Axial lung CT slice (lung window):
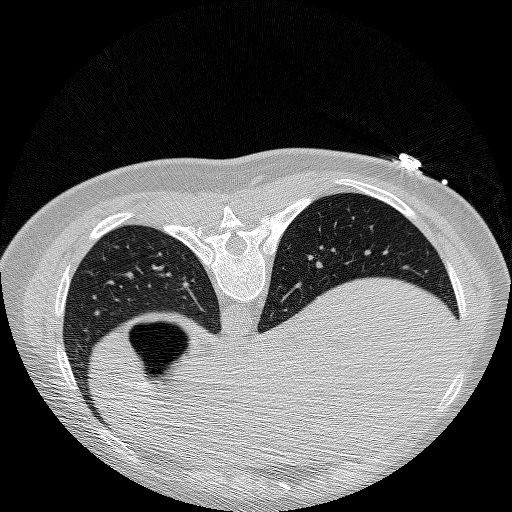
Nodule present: no